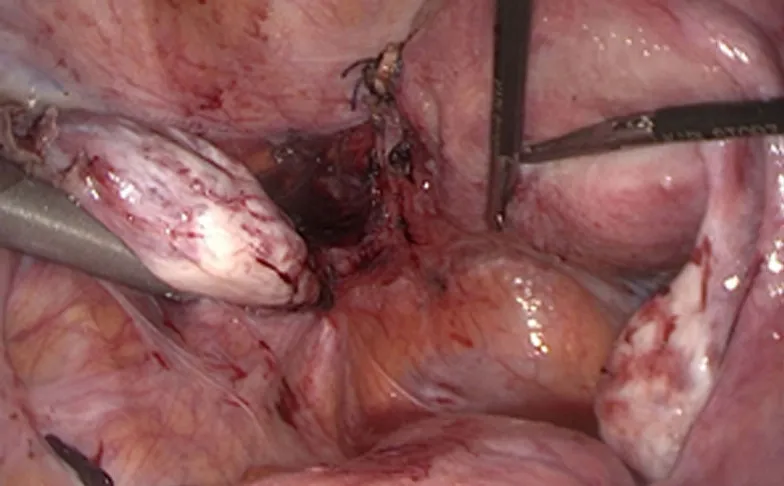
Final aspect after removal of the rudimentary horn with the pregnancy.
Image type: medical_photograph (other_medical_photograph)